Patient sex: M
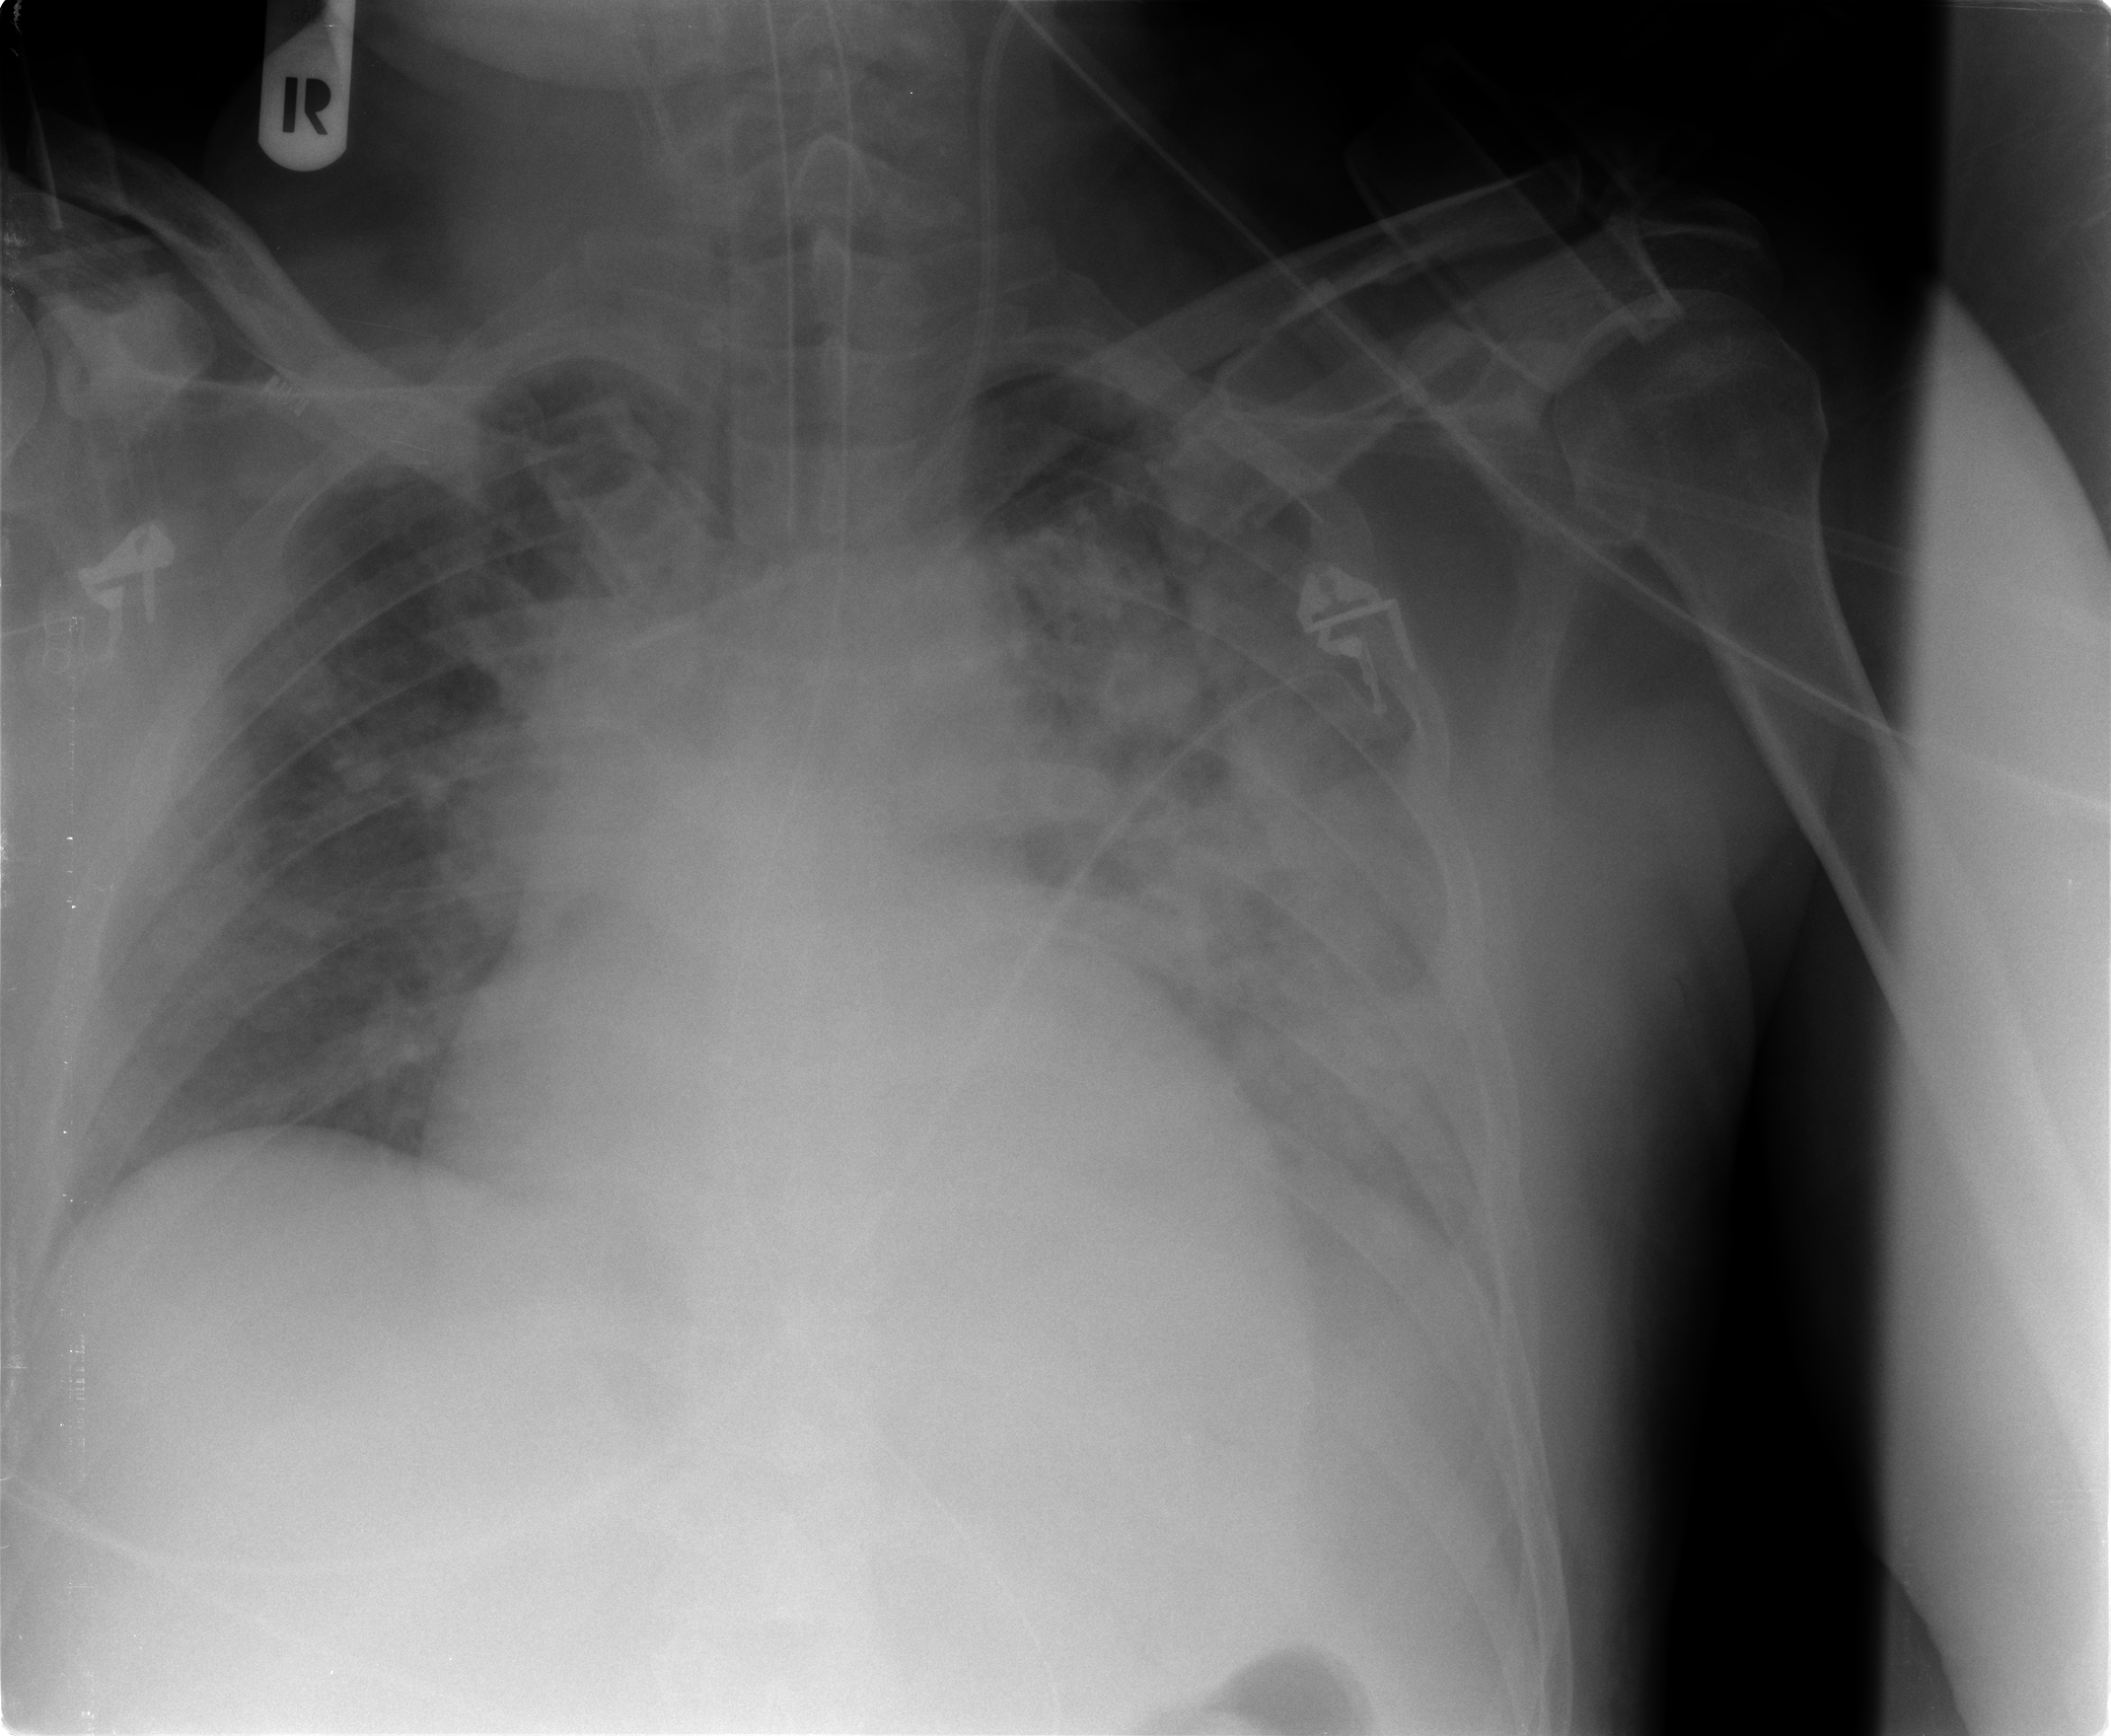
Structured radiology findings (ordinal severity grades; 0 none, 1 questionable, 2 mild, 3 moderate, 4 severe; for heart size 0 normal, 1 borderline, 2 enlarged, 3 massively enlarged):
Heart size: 0
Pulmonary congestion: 2
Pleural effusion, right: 0
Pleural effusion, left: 2
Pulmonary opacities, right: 2
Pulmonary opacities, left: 3
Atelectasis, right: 2
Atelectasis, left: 3